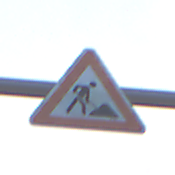
Verkehrszeichen: Arbeitsstelle
Umgebung: Outdoor, Nature
Tageszeit: SunriseSunset
Wetter: PartlyCloudy
Licht: Natural
Jahreszeit: NotSpecified
Kontrast: LowContrast